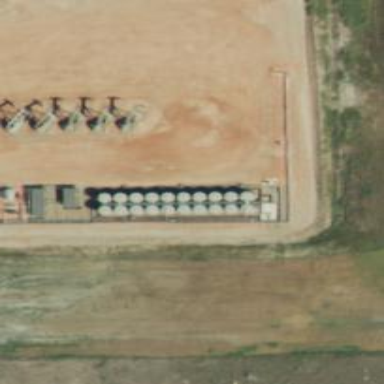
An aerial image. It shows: Storage tank with man-made structure.